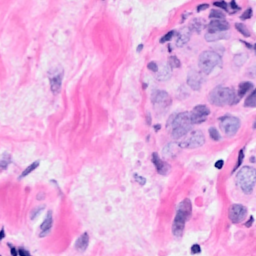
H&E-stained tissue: Breast